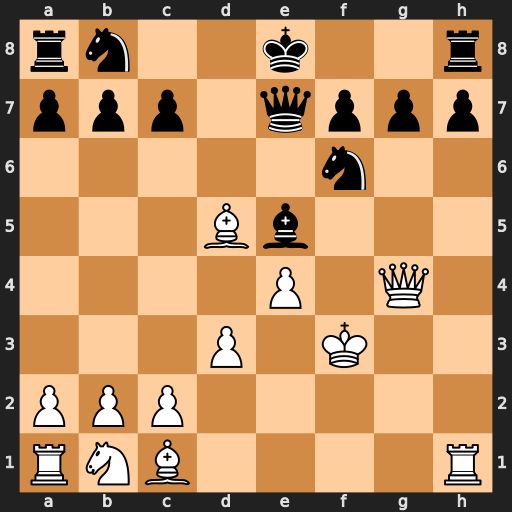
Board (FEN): rn2k2r/ppp1qppp/5n2/3Bb3/4P1Q1/3P1K2/PPP5/RNB4R
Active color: w
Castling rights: kq
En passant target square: -
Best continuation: Qc8+ Qd8 Qxd8+ Kxd8 Bxb7